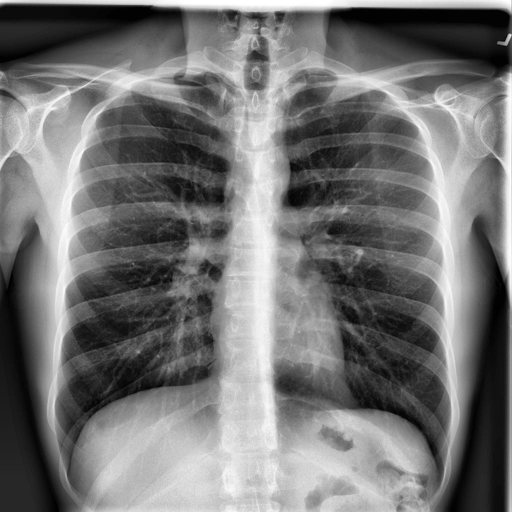
Finding: NORMAL